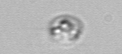
Label: Amoeba